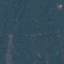
Land use / land cover class: Forest